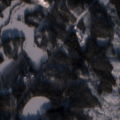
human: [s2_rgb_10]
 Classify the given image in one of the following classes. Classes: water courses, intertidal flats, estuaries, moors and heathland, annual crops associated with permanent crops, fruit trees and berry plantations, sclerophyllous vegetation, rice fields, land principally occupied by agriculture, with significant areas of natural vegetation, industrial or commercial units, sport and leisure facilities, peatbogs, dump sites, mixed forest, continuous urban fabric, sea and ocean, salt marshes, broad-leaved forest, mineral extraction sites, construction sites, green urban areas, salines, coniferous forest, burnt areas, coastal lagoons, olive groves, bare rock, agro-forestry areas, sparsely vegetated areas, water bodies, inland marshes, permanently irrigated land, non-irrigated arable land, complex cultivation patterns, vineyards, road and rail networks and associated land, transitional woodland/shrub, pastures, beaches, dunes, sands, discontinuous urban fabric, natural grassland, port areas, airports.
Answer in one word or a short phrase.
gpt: land principally occupied by agriculture, with significant areas of natural vegetation, mixed forest, transitional woodland/shrub